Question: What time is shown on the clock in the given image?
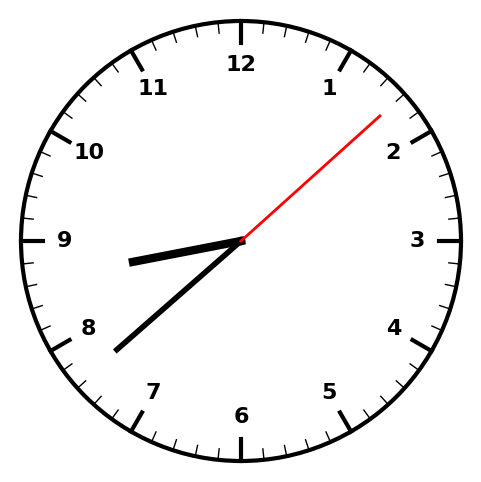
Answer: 08:38:08